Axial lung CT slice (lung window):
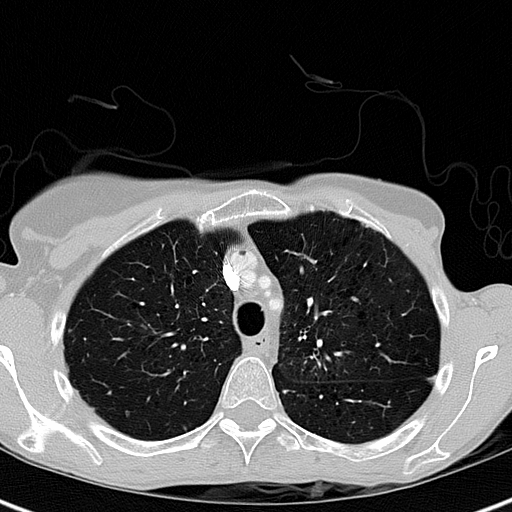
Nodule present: no